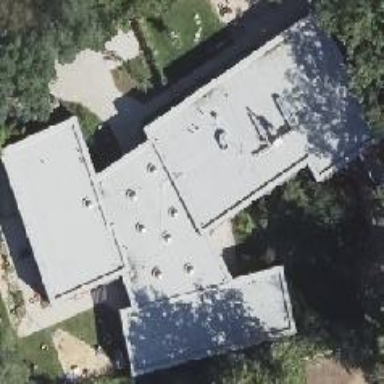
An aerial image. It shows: Kindergarten building.